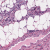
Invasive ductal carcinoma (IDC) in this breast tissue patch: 1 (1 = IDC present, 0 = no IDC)